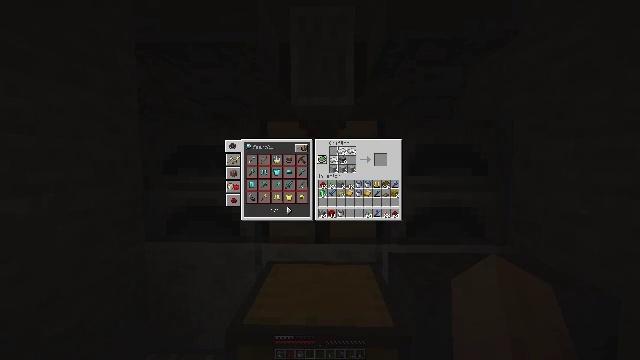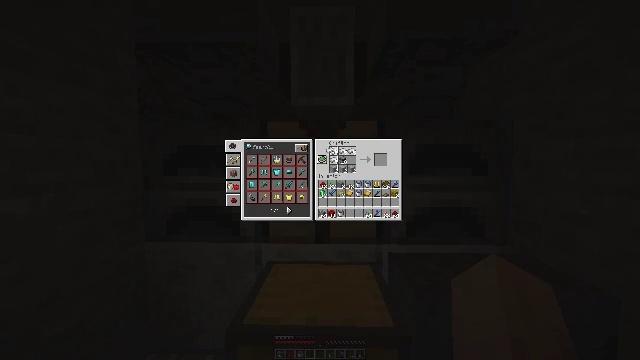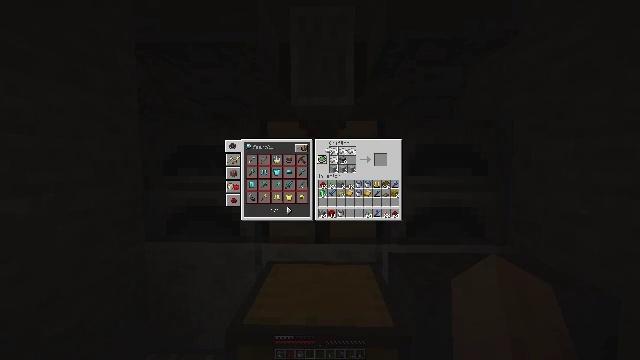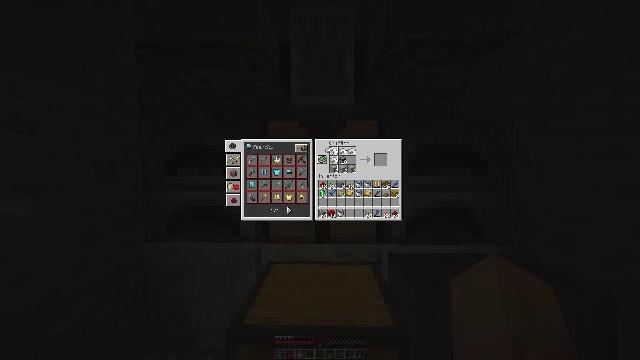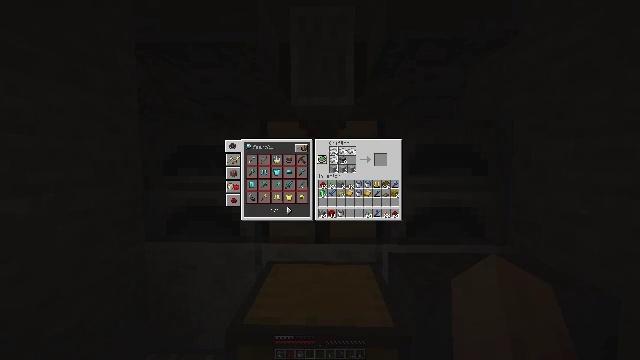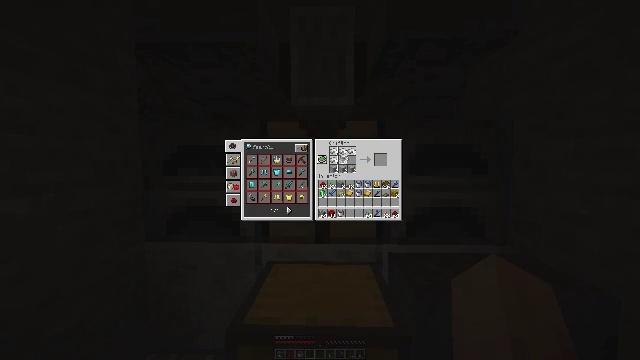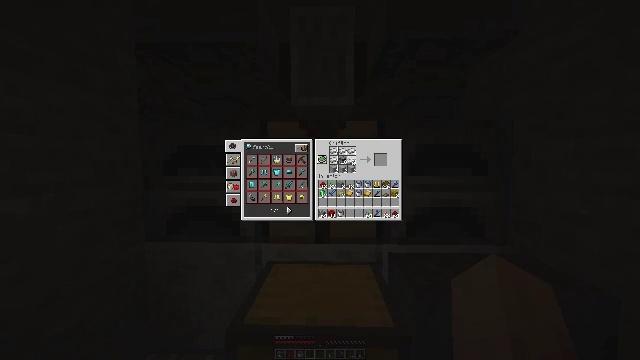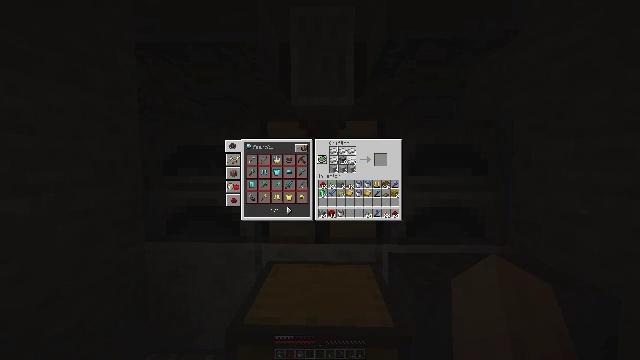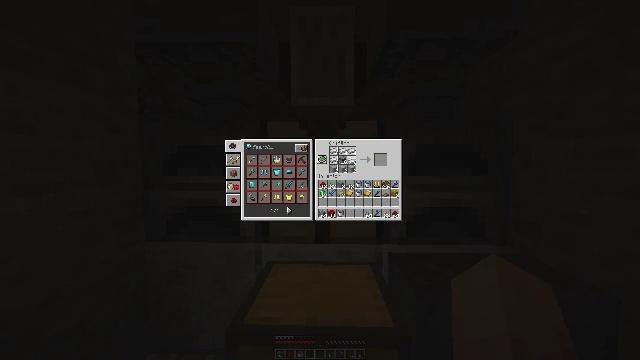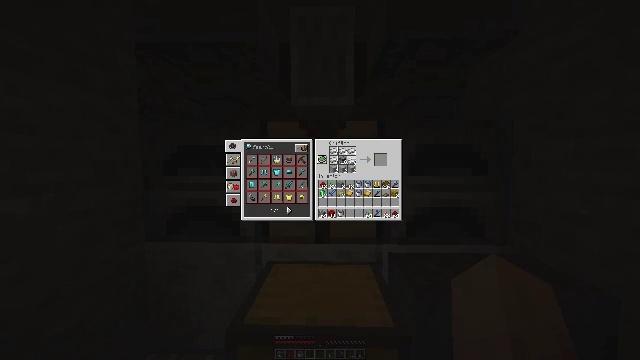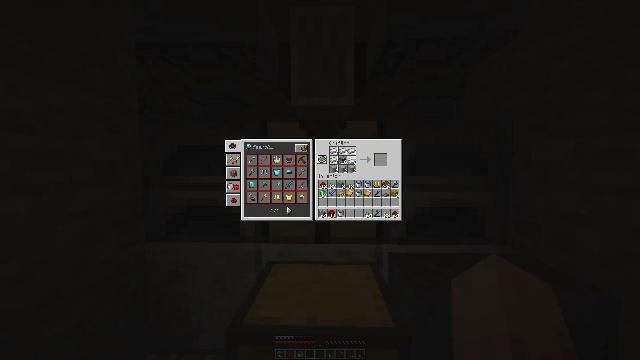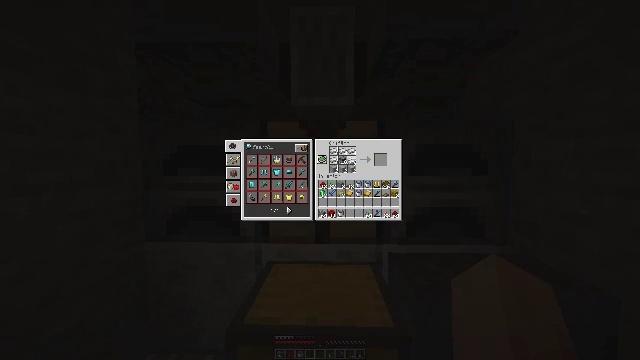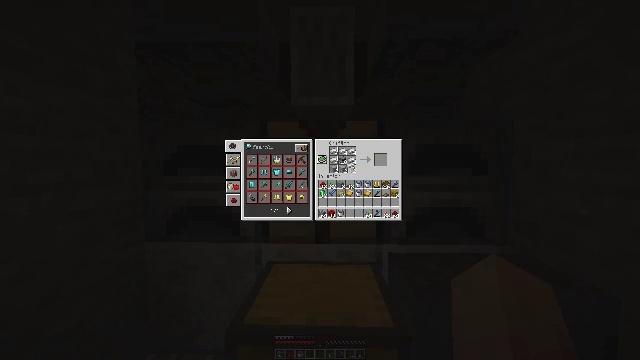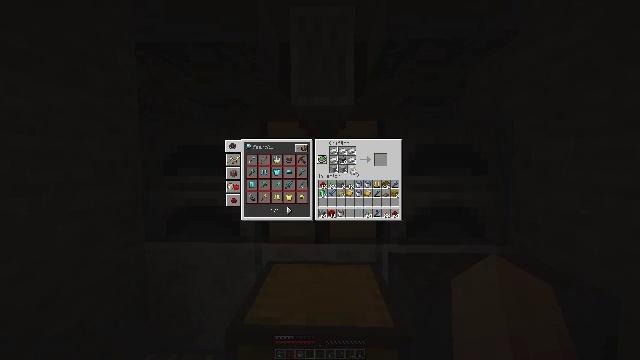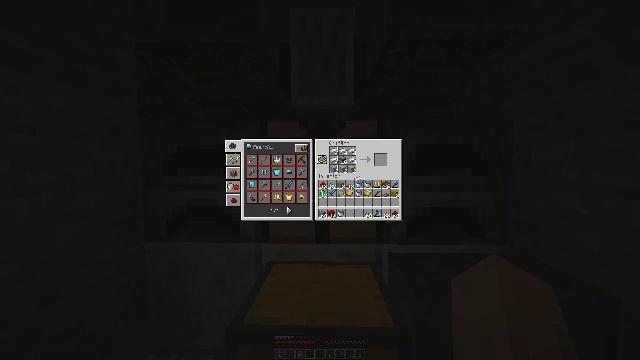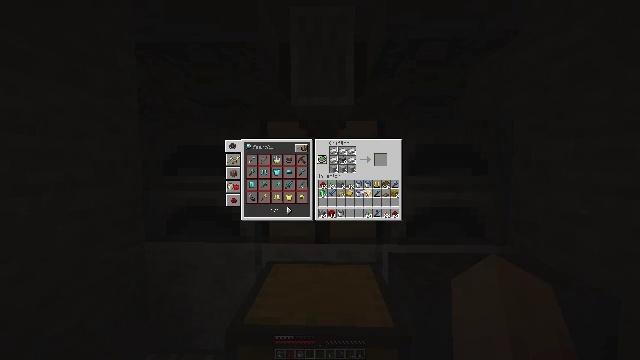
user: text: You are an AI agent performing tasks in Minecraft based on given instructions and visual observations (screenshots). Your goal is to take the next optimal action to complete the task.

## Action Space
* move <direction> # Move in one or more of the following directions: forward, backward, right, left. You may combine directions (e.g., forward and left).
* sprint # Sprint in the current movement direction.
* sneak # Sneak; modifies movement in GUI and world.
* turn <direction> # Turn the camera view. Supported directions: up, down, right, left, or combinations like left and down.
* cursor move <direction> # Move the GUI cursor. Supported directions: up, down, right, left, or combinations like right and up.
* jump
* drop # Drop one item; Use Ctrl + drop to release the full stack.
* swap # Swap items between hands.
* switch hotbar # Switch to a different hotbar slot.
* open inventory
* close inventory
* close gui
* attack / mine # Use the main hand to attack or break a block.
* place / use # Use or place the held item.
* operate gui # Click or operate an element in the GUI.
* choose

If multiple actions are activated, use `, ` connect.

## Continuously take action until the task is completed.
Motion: motion action
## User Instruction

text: Combine a furnace, smooth stone, and iron ingots to craft a blast furnace.
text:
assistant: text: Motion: turn left, attack / mine
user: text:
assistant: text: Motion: attack / mine
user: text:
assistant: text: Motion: attack / mine
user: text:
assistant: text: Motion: turn right, attack / mine
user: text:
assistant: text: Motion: turn right and down, attack / mine
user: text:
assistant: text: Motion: turn right and down, attack / mine
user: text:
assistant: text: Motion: attack / mine
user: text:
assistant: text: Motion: attack / mine
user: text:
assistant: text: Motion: attack / mine
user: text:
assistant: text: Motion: attack / mine
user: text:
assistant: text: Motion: attack / mine
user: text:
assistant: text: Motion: turn down
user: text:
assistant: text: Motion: turn right and down
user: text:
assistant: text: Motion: turn right and down
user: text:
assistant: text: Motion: turn right and down
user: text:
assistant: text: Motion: turn down
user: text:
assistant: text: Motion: turn down
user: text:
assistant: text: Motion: no_op
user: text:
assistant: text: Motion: no_op
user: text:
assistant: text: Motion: turn up
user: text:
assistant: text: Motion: turn left and up
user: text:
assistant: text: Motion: no_op
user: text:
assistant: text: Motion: no_op
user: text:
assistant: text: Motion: no_op
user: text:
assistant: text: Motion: no_op
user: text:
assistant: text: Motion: no_op
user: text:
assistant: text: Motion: attack / mine
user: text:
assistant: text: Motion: attack / mine
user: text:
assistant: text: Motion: no_op
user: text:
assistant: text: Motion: no_op